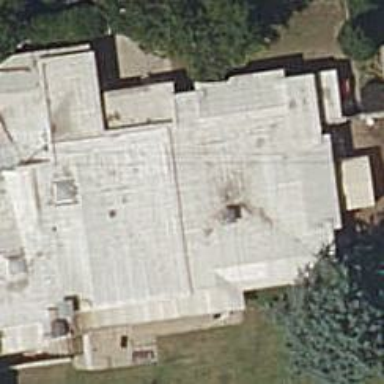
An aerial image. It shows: Nursing home.